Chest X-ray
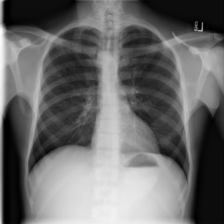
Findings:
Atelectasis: negative
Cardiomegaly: negative
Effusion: negative
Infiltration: negative
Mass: negative
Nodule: positive
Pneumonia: negative
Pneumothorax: negative
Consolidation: negative
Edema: negative
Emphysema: negative
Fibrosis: negative
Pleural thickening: negative
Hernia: negative